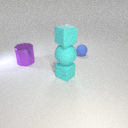
small cyan rubber cube in front of small blue rubber sphere